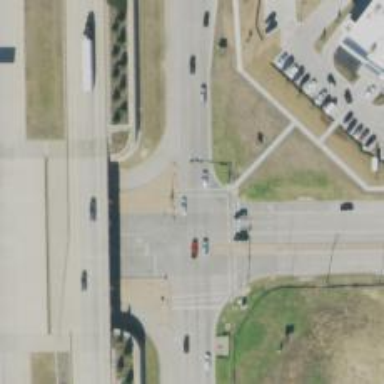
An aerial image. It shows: Crossing road.